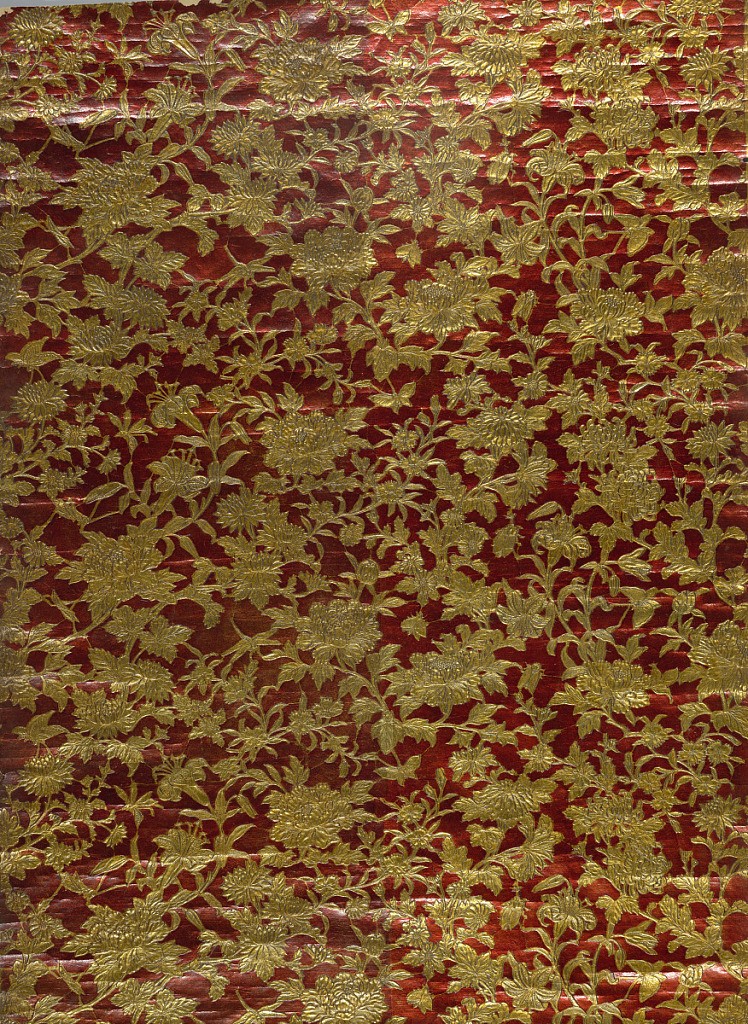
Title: Sidewall
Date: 1875–1900
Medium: Embossed paper
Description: Design of chrysanthamum, lily and insects. Printed in red on gold.